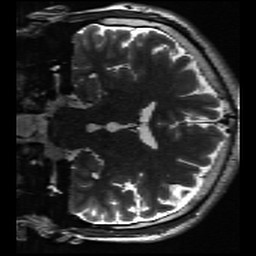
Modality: inplaneT2
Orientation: coronal